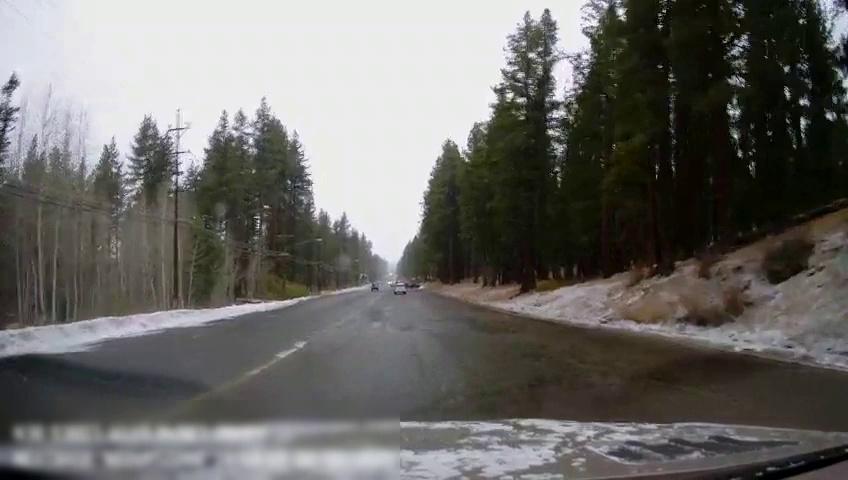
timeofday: Day
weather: Snowy
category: Drivable Space
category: Vehicles | Van
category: Lanes | Current Lane